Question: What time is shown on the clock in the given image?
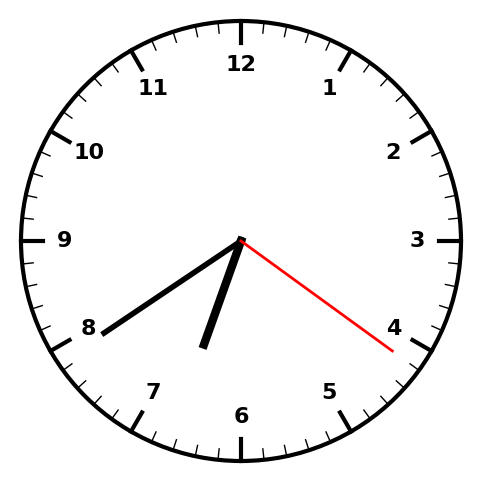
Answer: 06:39:21